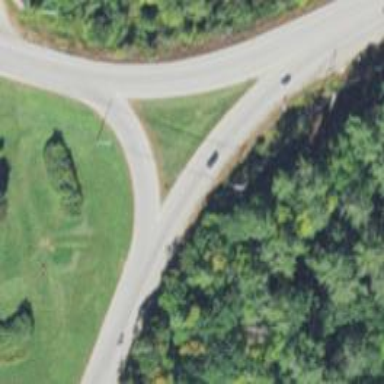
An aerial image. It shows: Primary highway with asphalt surface featuring circular junction.